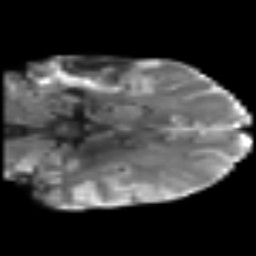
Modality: T2w
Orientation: coronal
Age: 43
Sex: male
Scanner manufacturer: siemens
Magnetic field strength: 3 T
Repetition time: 6.1 s
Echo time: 0.101 s